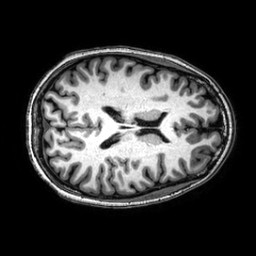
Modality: T1w
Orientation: axial
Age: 26
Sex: female